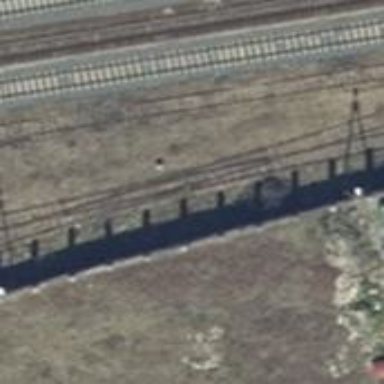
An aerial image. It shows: Railway switch.